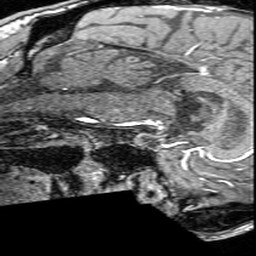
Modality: angio
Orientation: sagittal
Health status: ill
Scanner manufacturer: siemens
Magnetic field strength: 3 T
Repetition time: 0.022 s
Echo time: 0.00395 s